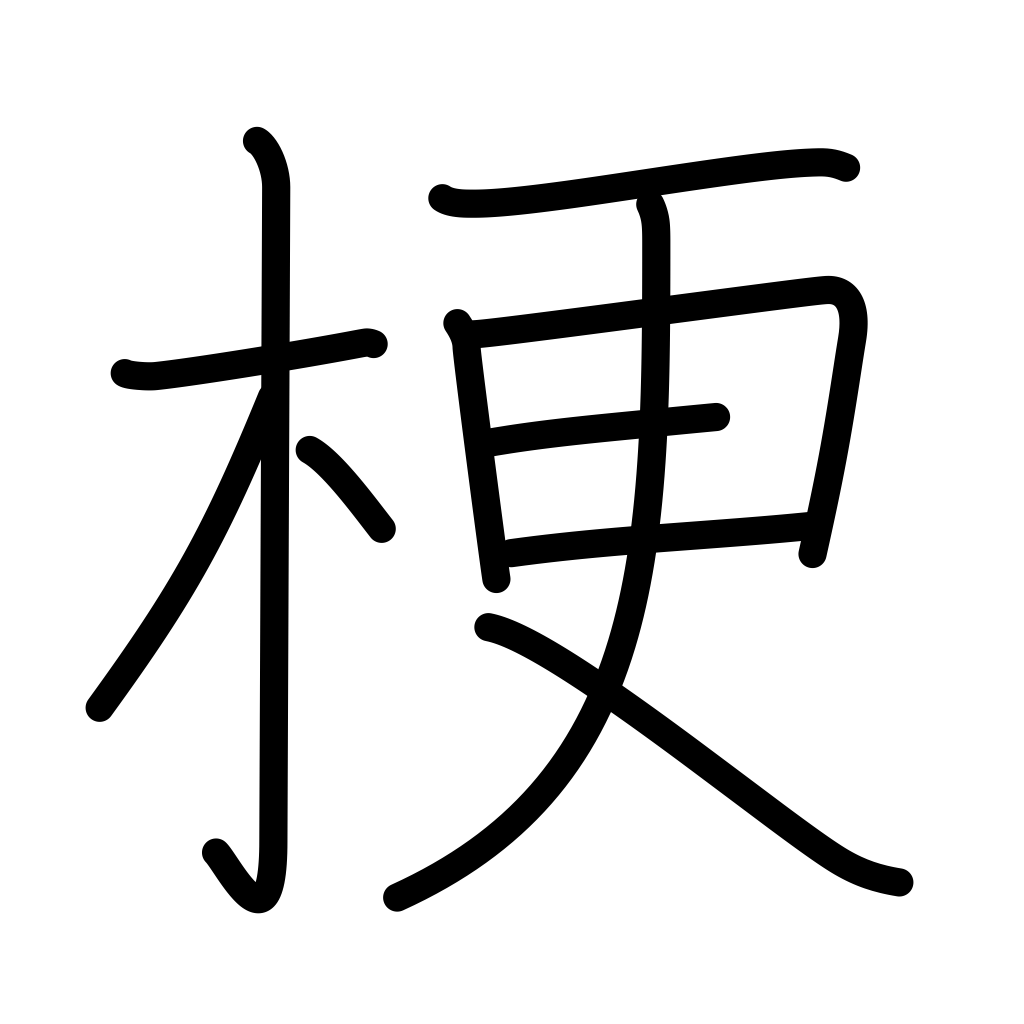
Meaning: for the most part, close up, flower stem